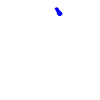
Particle: electron